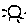
Label: sun